Question: Title says it all. I'm trying to learn MongoDB and use the 'find()' function to select all documents in my 'Comments' collection.
I'm trying to use Mongoose directly in my file, if there's a cleaner convention please let me know, I'm new to NodeJS in general...
---
## routes.js
'''
var express = require("express"),
router = express.Router(),
mongoose = require("mongoose"),
Comment = require("../models/Comment");
router.get("/comments", function(req, res, next)
{
mongoose.set("debug", true);
mongoose.connect("mongodb://127.0.0.1/Comments");
var comments = [];
Comment.find(function(err, array)
{
var i = 0;
for(var o in array)
{
comments[i] = o;
i++;
console.log("Found comment!");
}
});
res.render("comments", {
comments: comments
});
mongoose.connection.close();
});
module.exports = router;
'''
---
## Comment.js (model)
'''
var mongoose = require("mongoose");
var CommentSchema = new mongoose.Schema({
author: String,
message: String,
posted: Date
});
// Name of the model, the schema, and the collection
module.exports = mongoose.model("Comment", CommentSchema, "Comments");
'''
---
As you can see in my file, I have debug set to true, so whenever I request the '/comments' resource, I get the following output:

I can't make sense of this output, other than the fact that the query is reaching the Mongo daemon, so I'm guessing I have either imported my model incorrectly, or I'm just using Mongoose incorrectly. My 'Comments' collection is populated with data; I can connect through the Mongo CLI and use 'db.Comments.find()' and the documents are shown.
I have omitted my view as not to bloat the question. Thank you all for your time.
---
# Solution:
## routes.js (fixed)
'''
var express = require("express"),
router = express.Router(),
mongoose = require("mongoose"),
Comment = require("../models/Comment");
mongoose.set("debug", true);
mongoose.connect("mongodb://127.0.0.1/Comments");
router.get("/comments", function(req, res, next)
{
Comment.find(function(err, dataset)
{
res.render("comments", {
comments: dataset
});
});
});
module.exports = router;
'''
It should be noted that 'mongoose.model.find()' is asynchronous, so I had to move my Express render operation within the 'find()' callback, otherwise my dataset variable would be rendered before it was populated.
was errorless and thus was not updated for this solution.
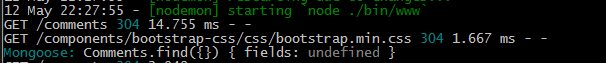
Answer: The problem is that you're calling 'mongoose.connection.close()' before your async 'Comment.find' call completes.
Remove the 'mongoose.connection.close()' call and move your 'mongoose.connect' call to your app's startup code. Just leave the created connection pool open for the life of your app rather than opening and closing it with each request.